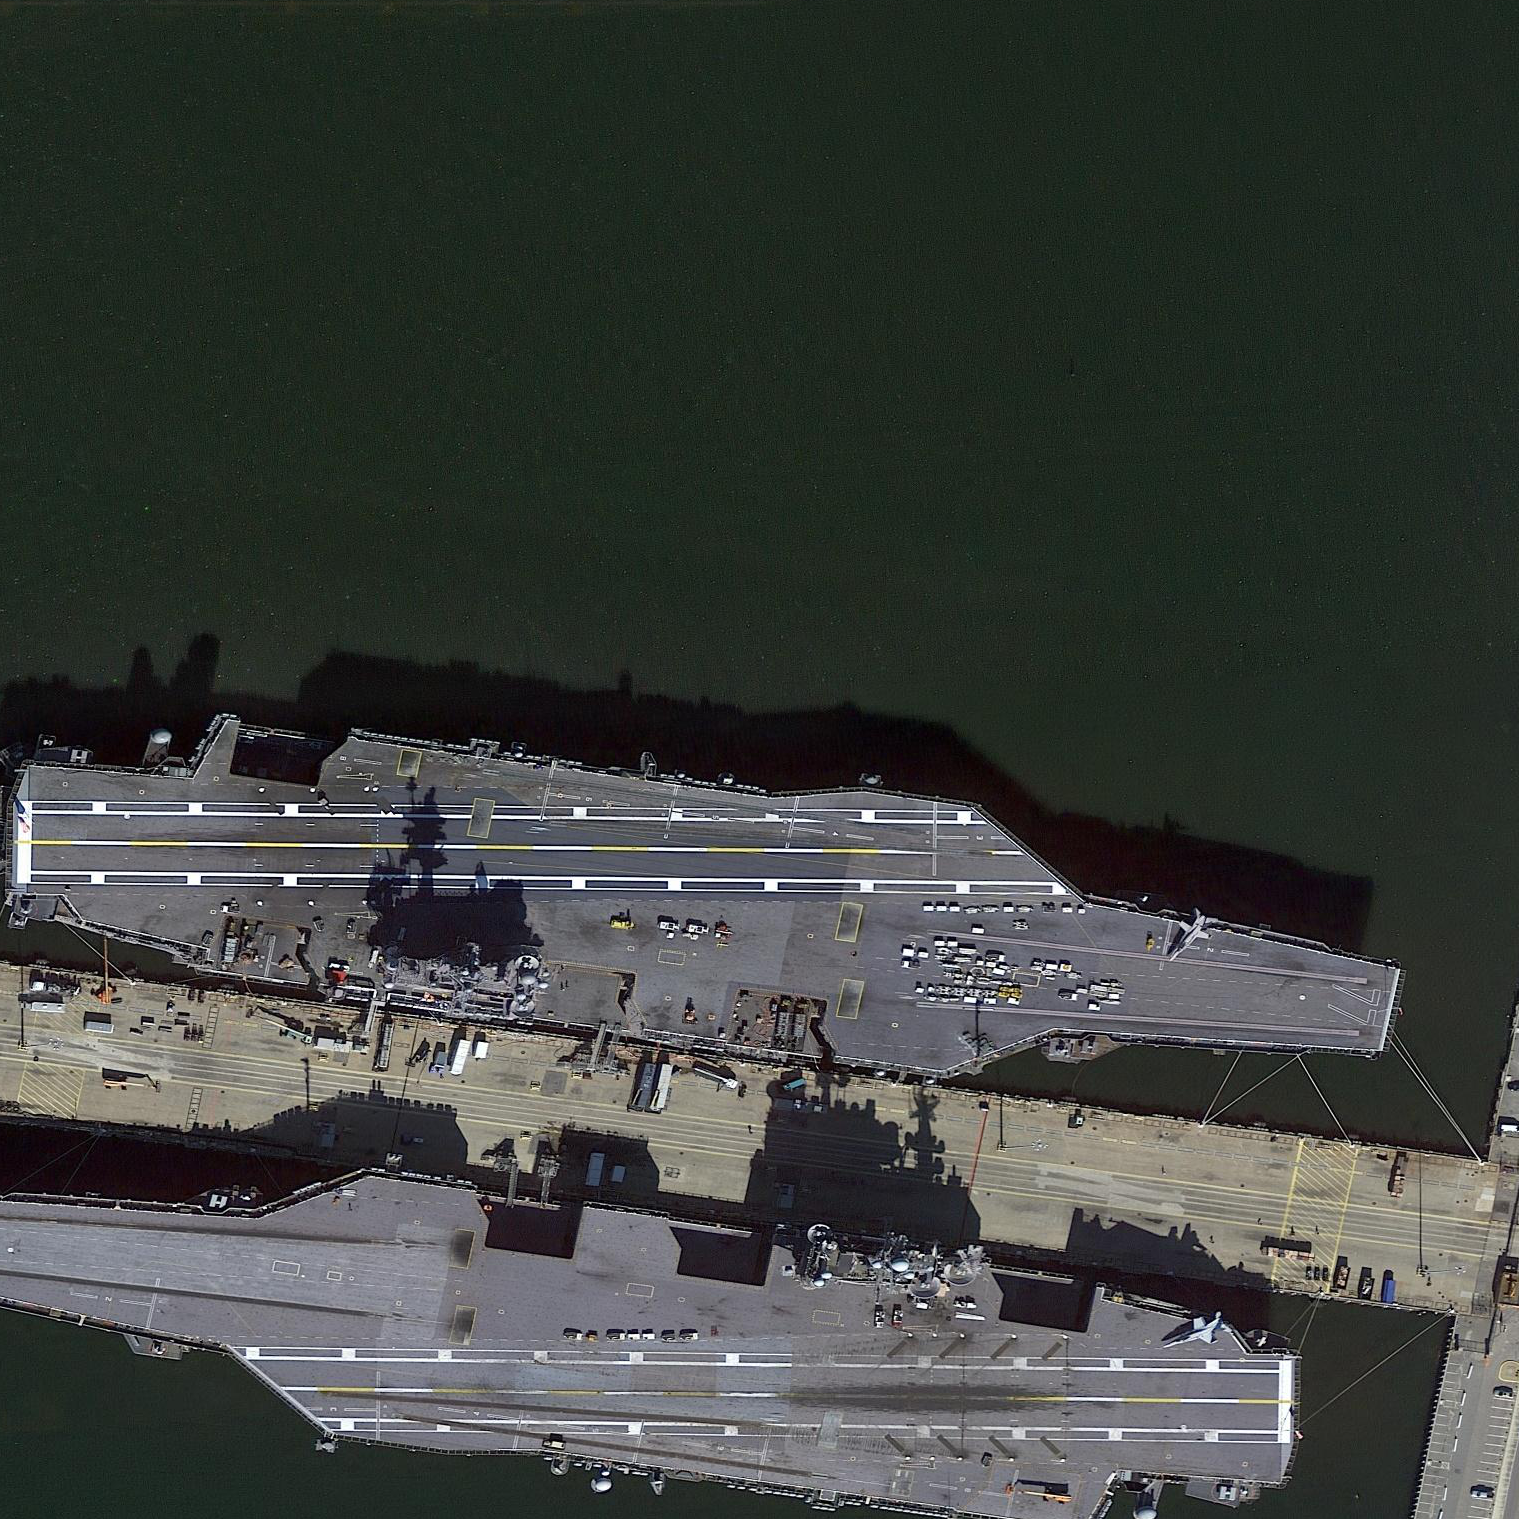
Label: Nimitz-class_aircraft_carrier